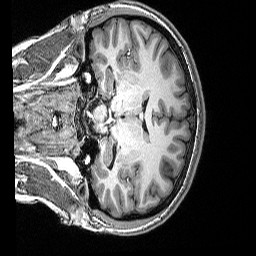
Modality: T1w
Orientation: coronal